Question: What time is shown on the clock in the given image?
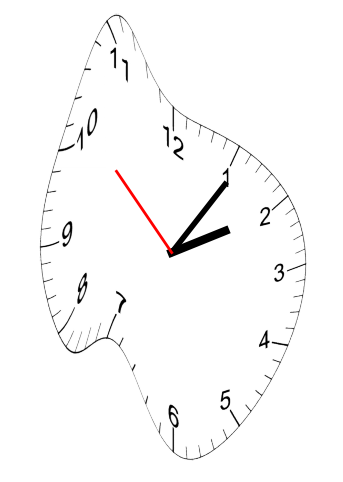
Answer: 02:05:52